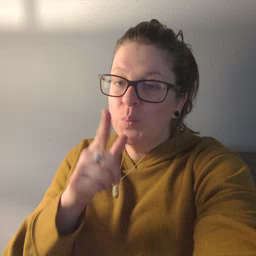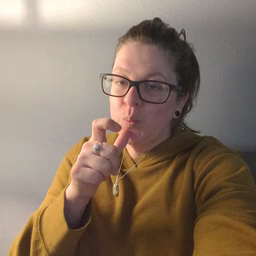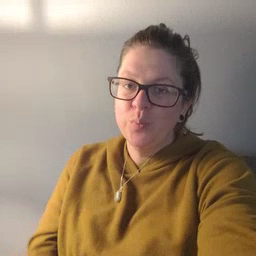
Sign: who